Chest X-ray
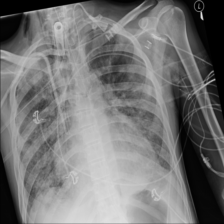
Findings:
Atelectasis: negative
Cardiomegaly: negative
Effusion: negative
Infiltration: negative
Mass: negative
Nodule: negative
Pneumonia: negative
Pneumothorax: positive
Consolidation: negative
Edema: negative
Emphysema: negative
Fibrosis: negative
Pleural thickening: negative
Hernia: negative